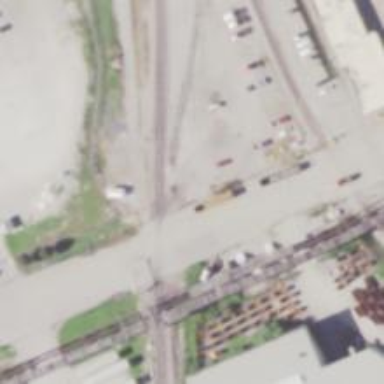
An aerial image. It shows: Abandoned railway siding.